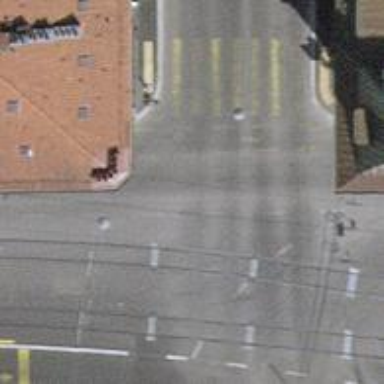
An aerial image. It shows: Road with traffic signals.